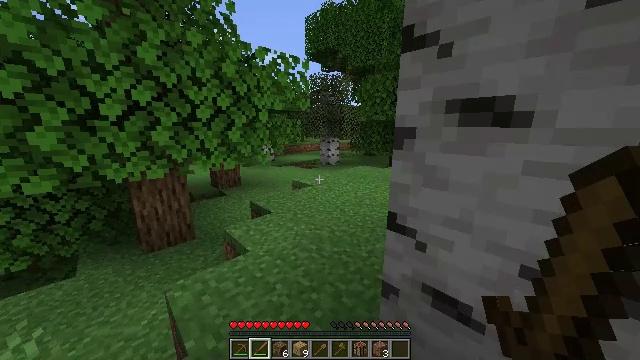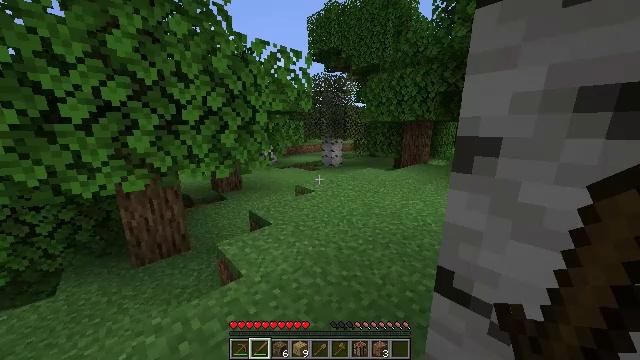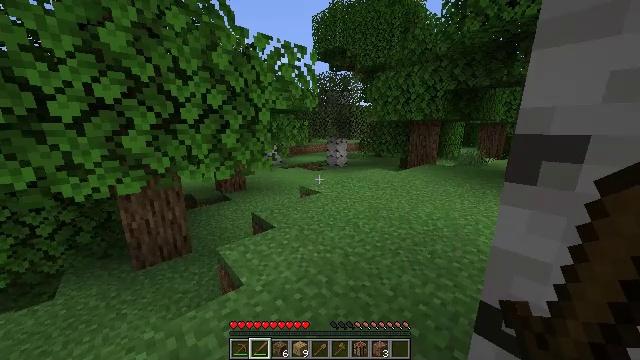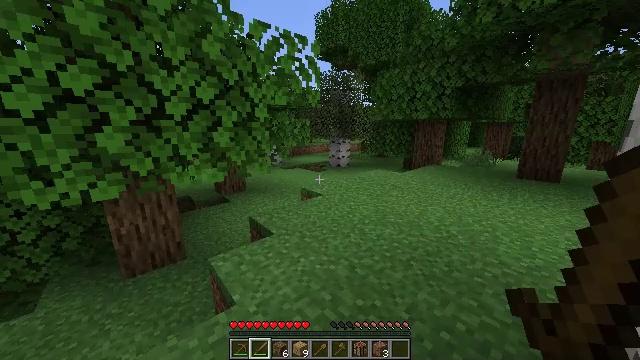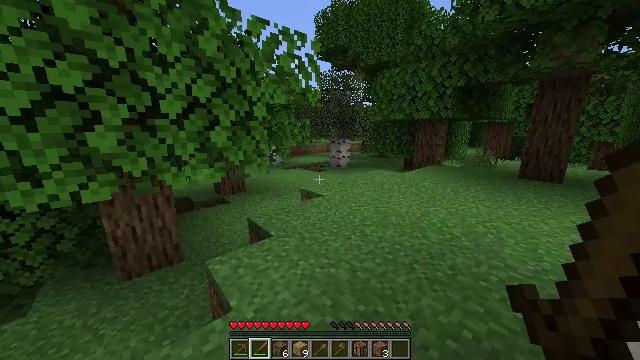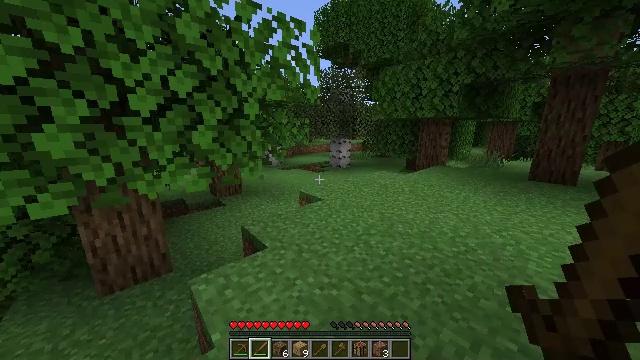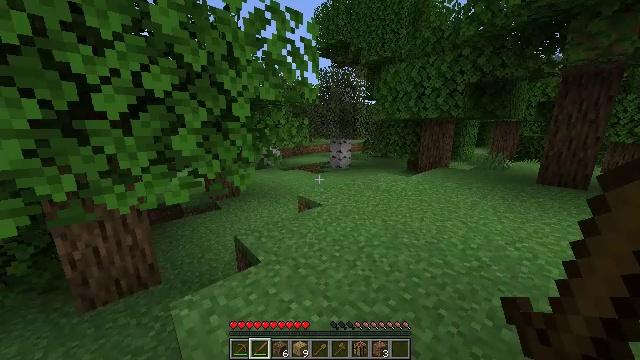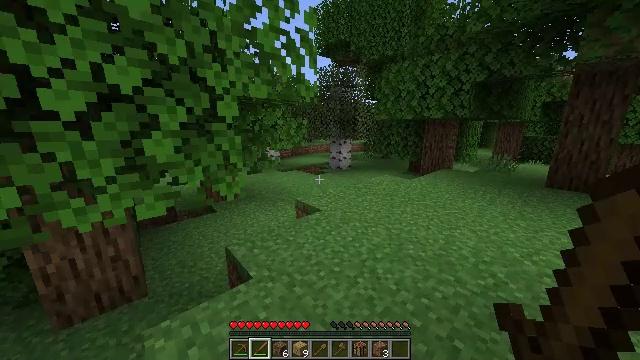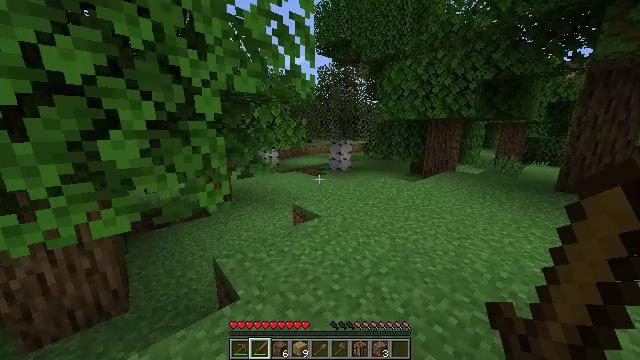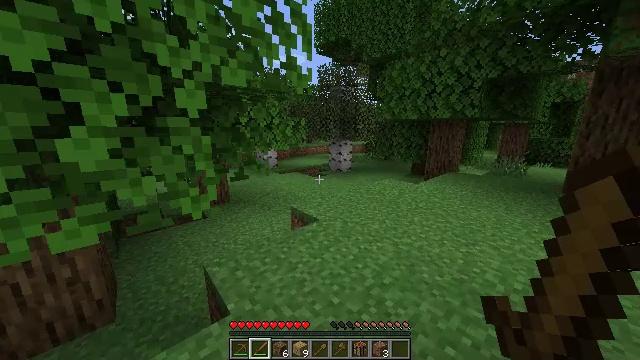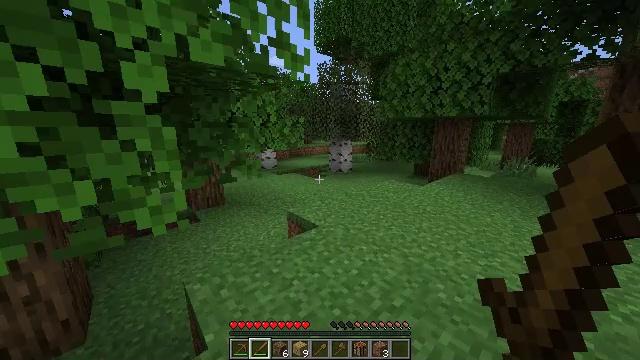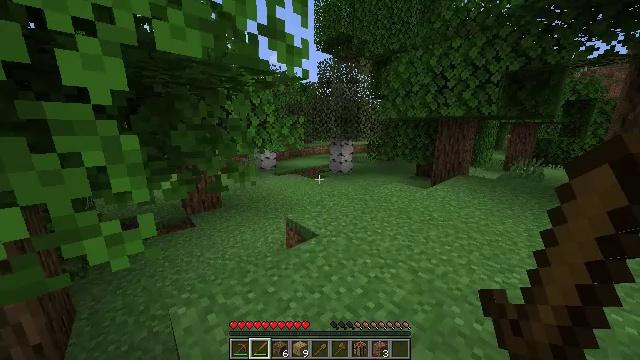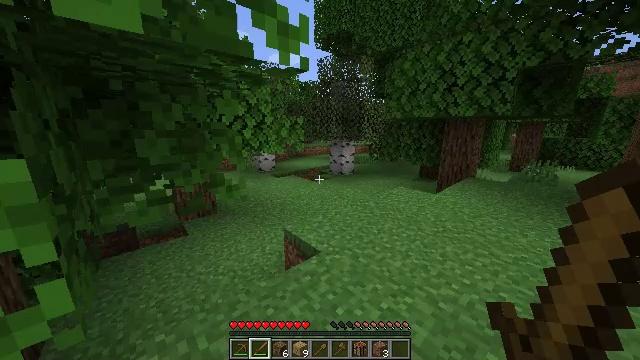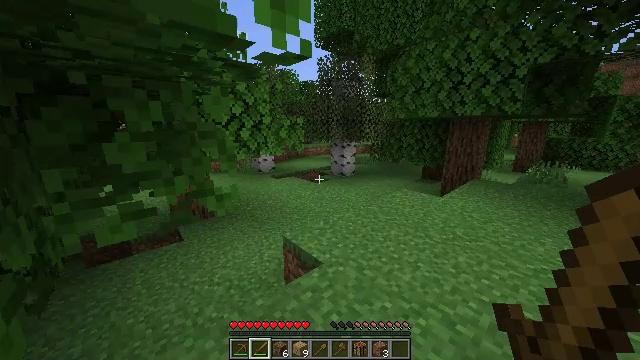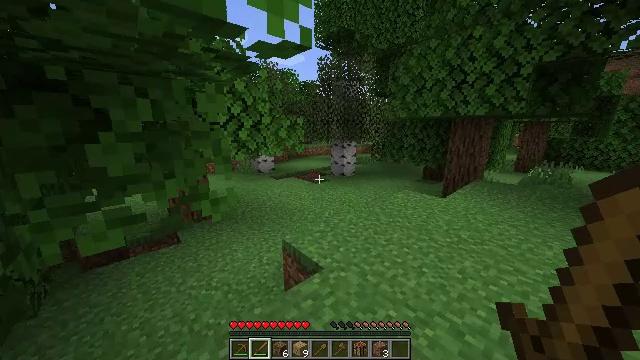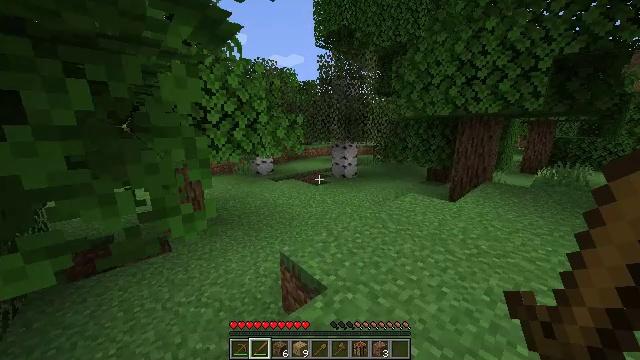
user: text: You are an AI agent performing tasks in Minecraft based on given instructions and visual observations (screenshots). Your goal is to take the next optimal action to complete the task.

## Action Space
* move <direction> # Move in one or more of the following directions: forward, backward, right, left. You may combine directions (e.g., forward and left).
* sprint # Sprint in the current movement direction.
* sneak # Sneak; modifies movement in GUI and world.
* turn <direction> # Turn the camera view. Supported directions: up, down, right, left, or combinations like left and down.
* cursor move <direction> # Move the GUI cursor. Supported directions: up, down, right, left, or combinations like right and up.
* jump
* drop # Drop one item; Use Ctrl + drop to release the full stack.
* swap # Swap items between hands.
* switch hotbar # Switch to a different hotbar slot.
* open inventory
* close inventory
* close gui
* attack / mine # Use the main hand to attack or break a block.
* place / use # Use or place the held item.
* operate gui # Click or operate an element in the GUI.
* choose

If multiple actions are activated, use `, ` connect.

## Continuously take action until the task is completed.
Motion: motion action
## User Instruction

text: Break the grass block.
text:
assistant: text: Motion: move forward, sprint
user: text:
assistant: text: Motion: move forward, sprint, turn left
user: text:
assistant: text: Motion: move forward, sprint
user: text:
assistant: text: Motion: move forward, sprint
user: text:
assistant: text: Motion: move forward, sprint
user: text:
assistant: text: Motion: move forward, sprint
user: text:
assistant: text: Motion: move forward, sprint
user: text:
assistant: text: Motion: move forward, sprint
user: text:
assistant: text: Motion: move forward, sprint
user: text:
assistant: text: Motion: move forward, sprint
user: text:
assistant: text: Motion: move forward, sprint
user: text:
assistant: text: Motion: move forward, sprint
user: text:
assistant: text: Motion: move forward, sprint
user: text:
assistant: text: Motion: move forward, sprint
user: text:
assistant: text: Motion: move forward, sprint
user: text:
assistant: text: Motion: move forward, sprint
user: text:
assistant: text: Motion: move forward, sprint
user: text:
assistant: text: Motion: move forward, sprint
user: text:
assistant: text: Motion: move forward, sprint
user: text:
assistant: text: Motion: move forward, sprint
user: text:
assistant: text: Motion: move forward, sprint, turn left
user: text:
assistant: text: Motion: move forward, sprint, turn left
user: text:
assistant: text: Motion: move forward, sprint, turn left
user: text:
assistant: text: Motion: move forward, sprint, turn left
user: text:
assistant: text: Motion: move forward, sprint
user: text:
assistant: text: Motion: move forward, sprint
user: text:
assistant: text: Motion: move forward, sprint
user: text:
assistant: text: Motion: move forward, sprint
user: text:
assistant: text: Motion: move forward, sprint
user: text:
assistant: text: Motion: move forward, sprint, turn left